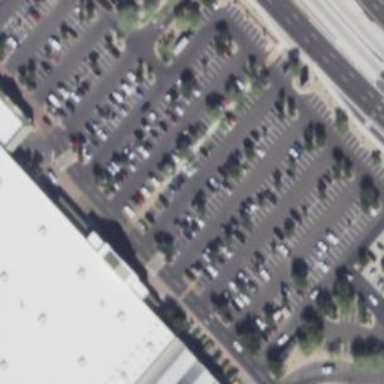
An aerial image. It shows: Parking area with surface.